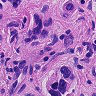
Metastatic tissue present: yes